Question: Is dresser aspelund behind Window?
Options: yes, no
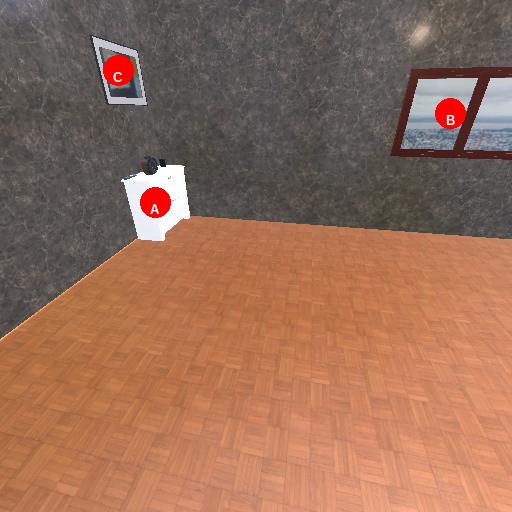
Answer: yes